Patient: sex M, age 51
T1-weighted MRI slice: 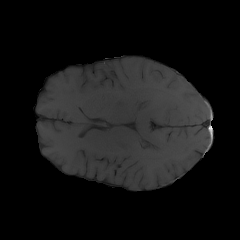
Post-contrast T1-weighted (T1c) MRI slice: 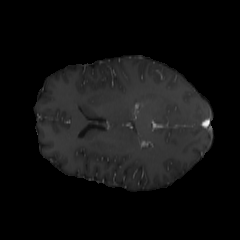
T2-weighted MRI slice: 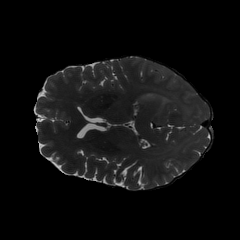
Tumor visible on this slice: yes
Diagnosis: Glioblastoma, IDH-wildtype
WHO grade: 4